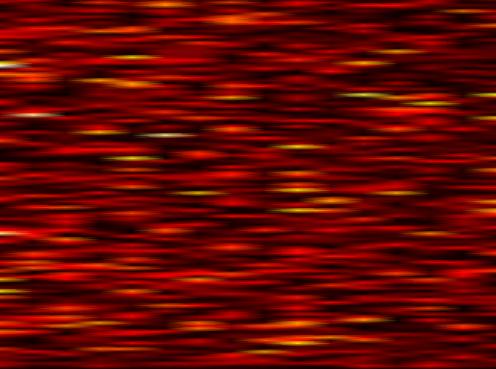
Label: WOLA